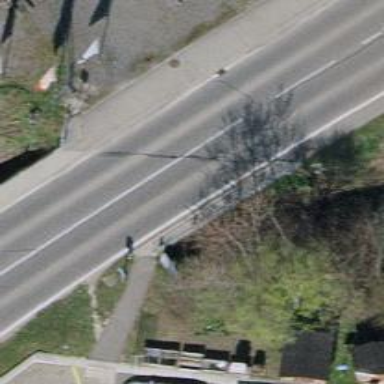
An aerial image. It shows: Primary highway crossing over bridge.